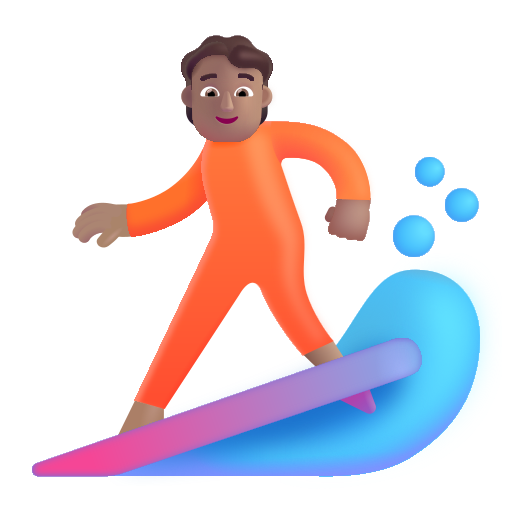
person surfing color